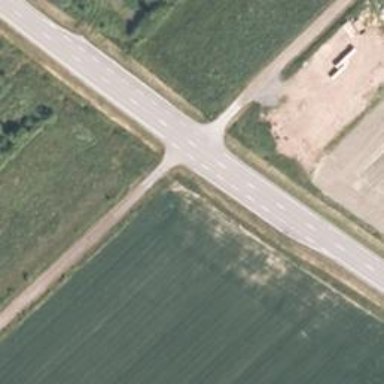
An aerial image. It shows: Secondary road.